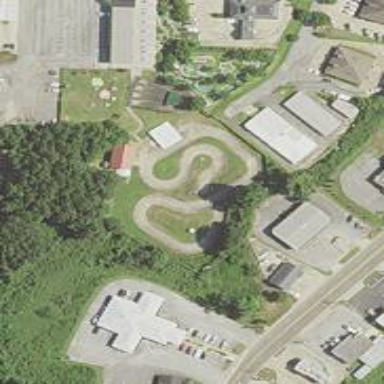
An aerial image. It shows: Karting raceway for sports enthusiasts.